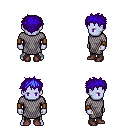
a pixel art fantasy rpg character, male body template, dark elf, purple skin, chain mail, gold greaves, blue bedhead hairstyle, leather bracers, maroon shoes, four views (front, back, left, right), 2x2 character sprite sheet, small pixel art, hard edges, no anti-aliasing